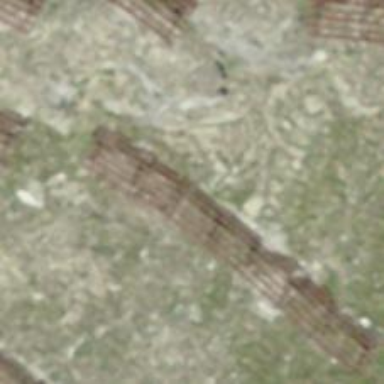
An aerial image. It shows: Snow fence.